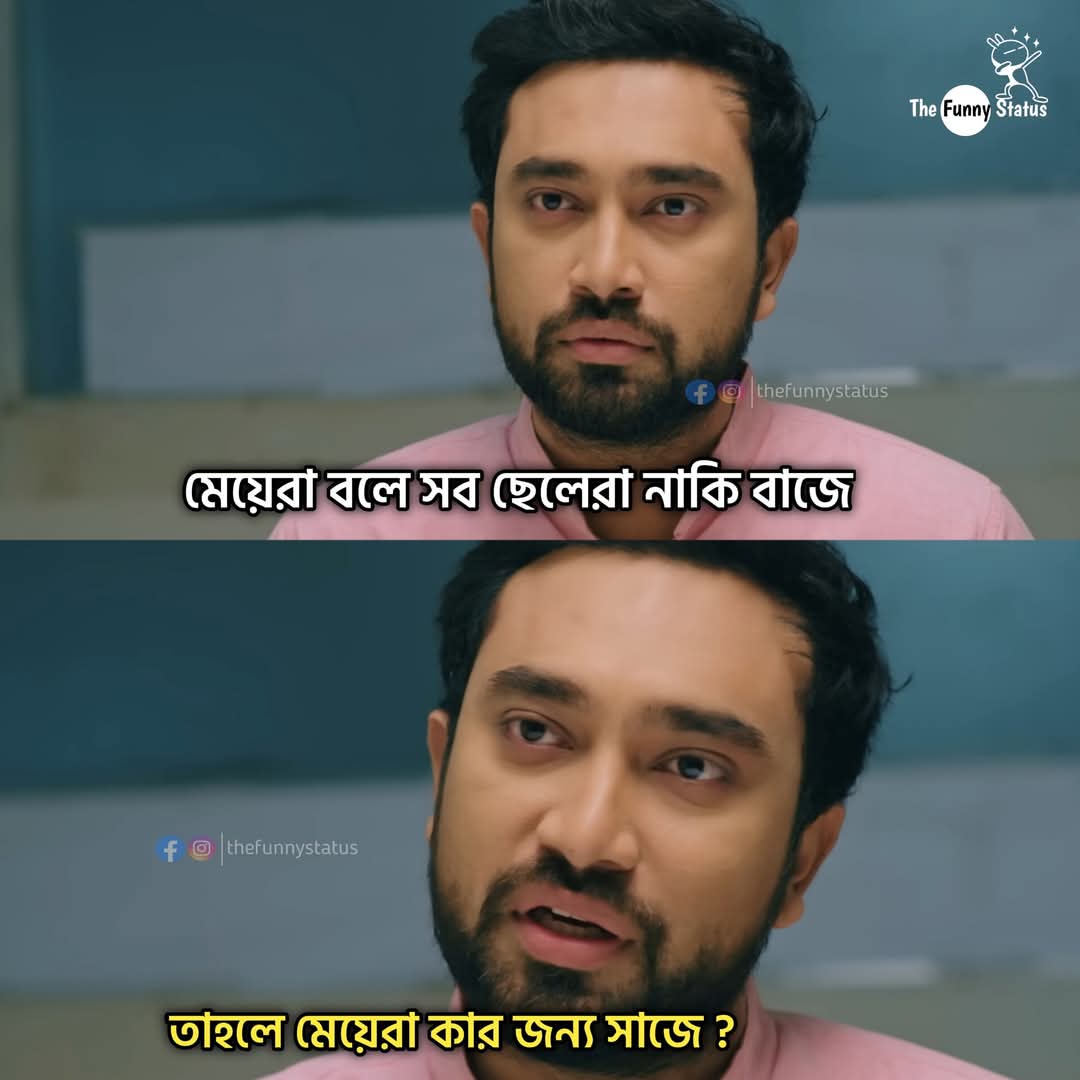
Text: মেয়েরা বলে সব ছেলেরা নাকি বাজে
তাহলে মেয়েরা কার জন্য সাজে?
Label: Non Hate